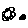
Label: flower